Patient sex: M
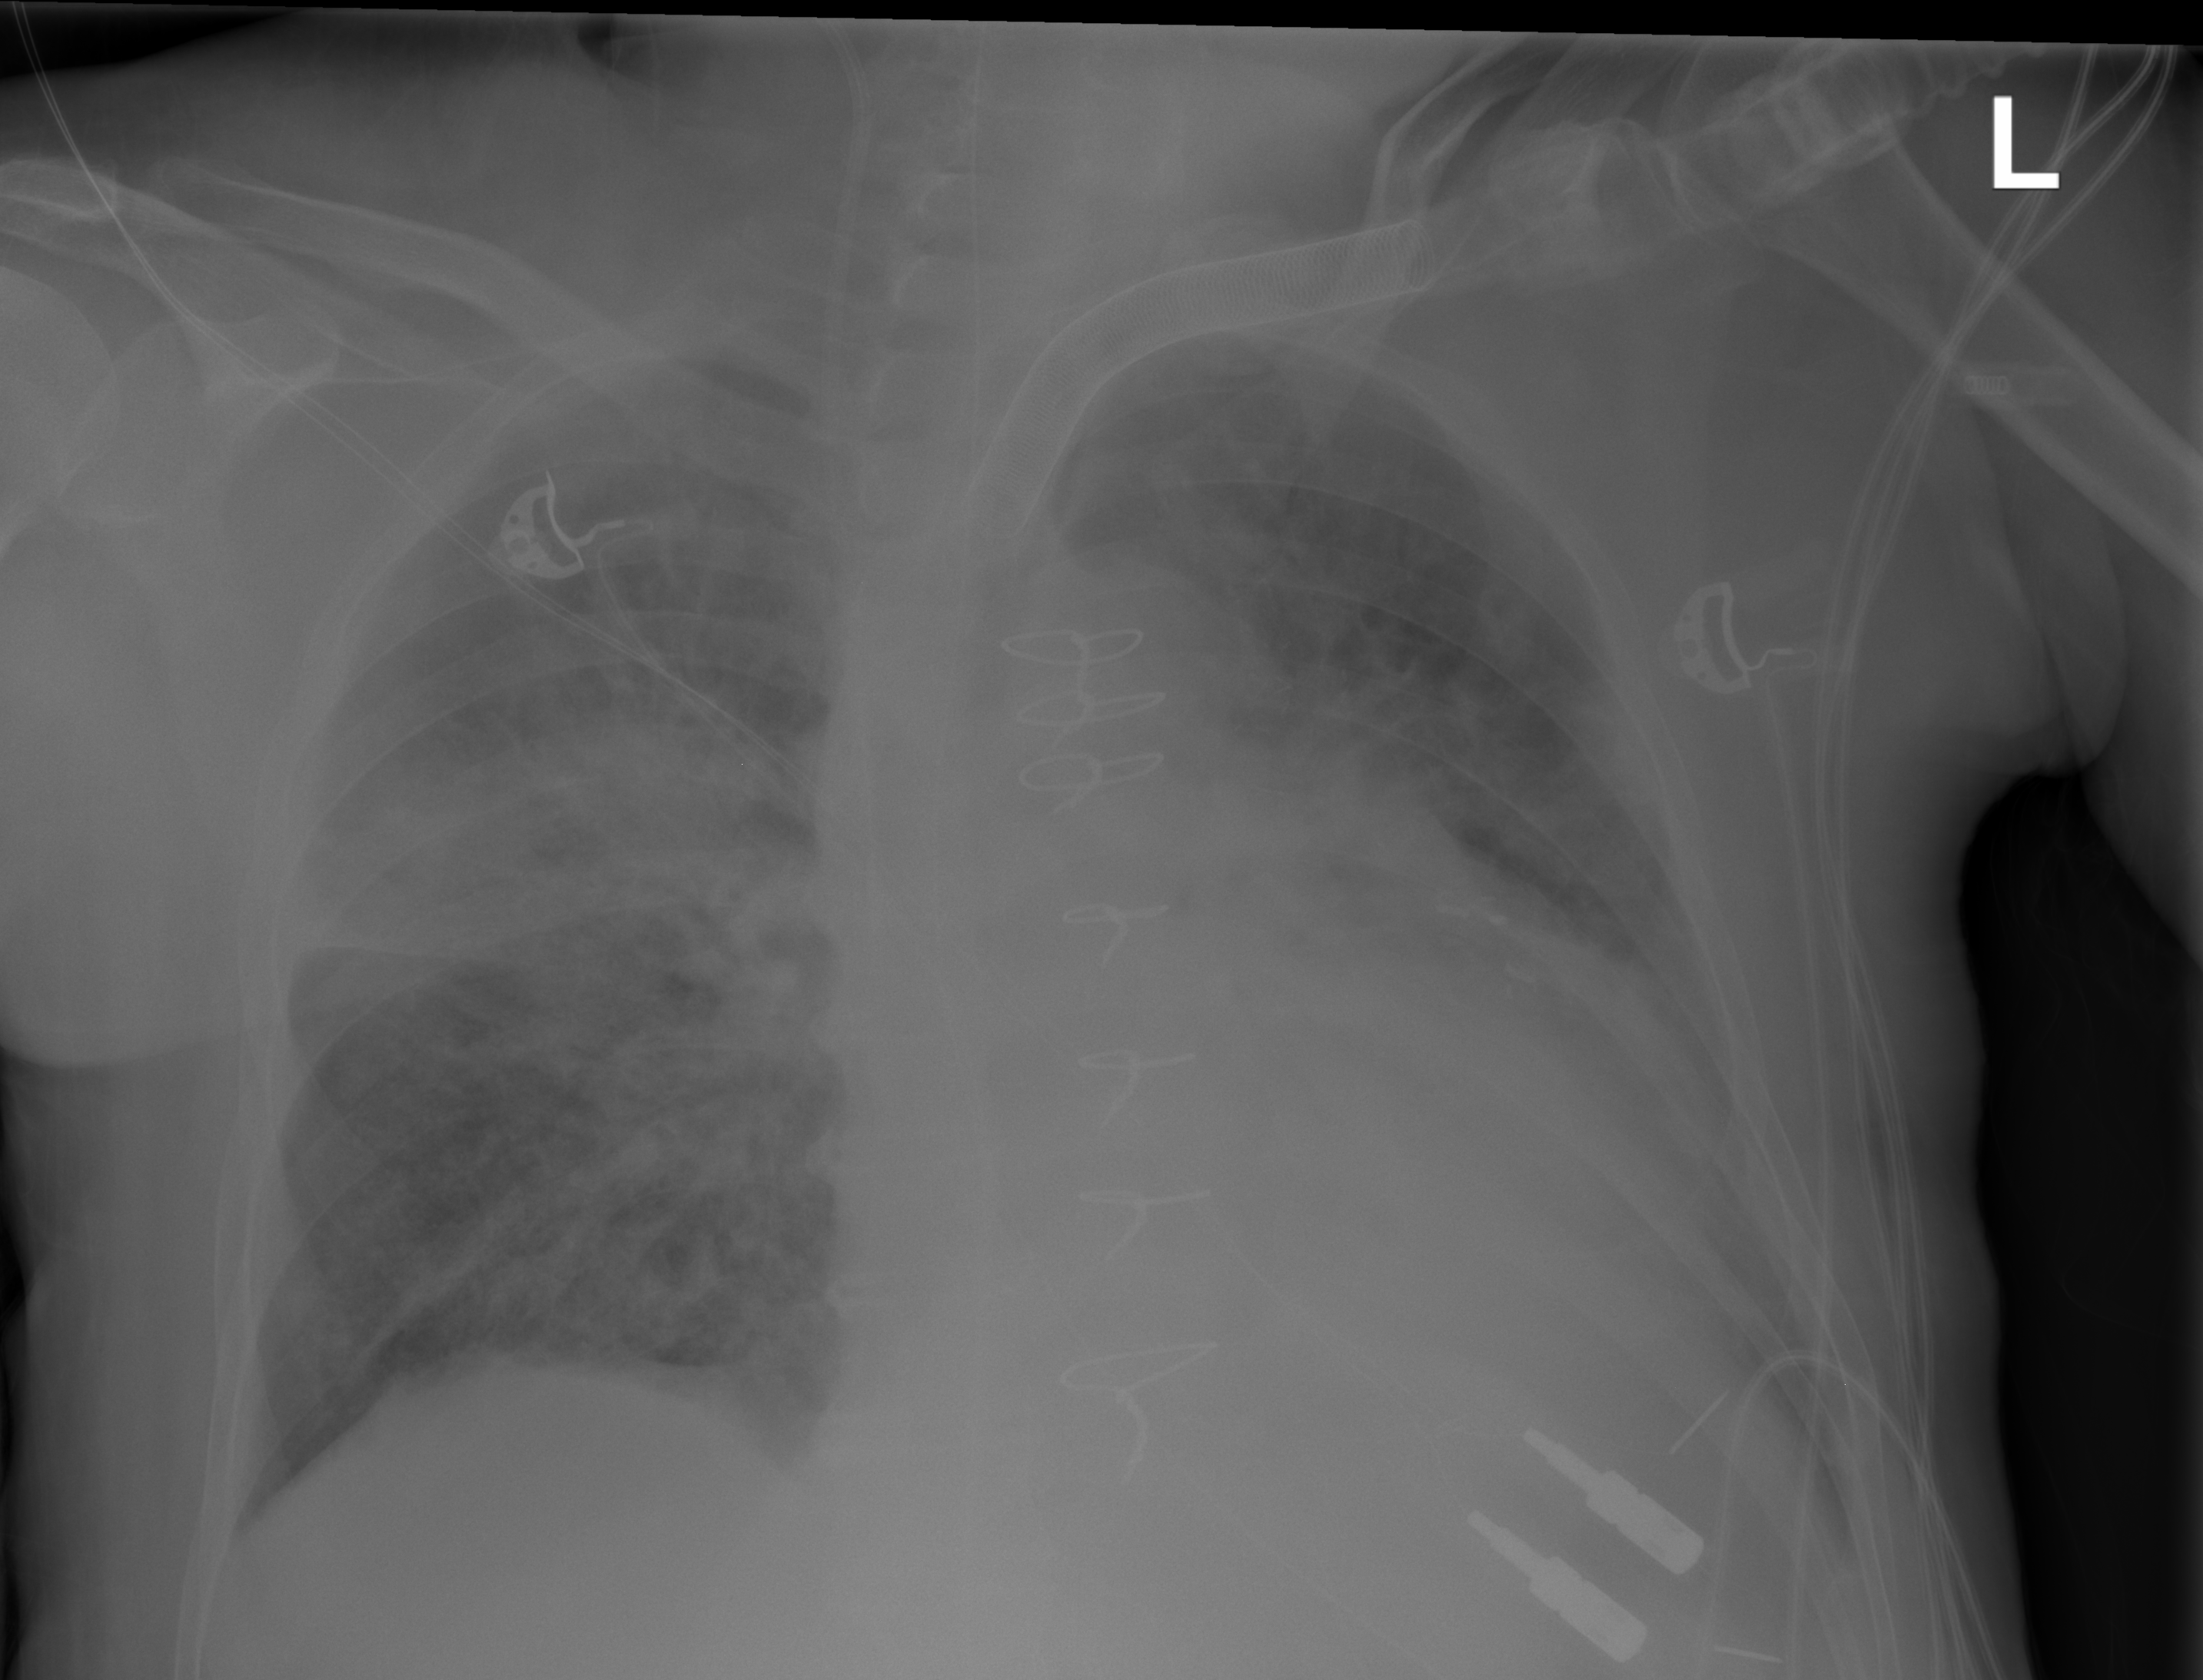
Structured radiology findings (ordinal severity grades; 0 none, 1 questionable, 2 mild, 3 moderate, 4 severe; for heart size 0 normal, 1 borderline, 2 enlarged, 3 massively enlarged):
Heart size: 2
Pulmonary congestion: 2
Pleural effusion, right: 0
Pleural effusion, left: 0
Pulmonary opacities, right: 3
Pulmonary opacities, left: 1
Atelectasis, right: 2
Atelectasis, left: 2